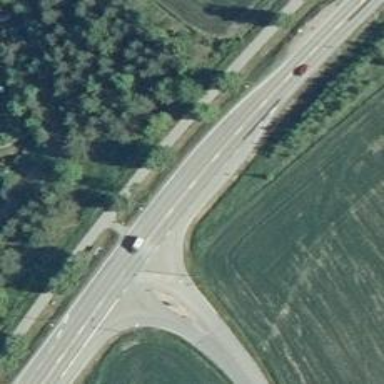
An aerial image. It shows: Asphalt road designated as trunk highway.